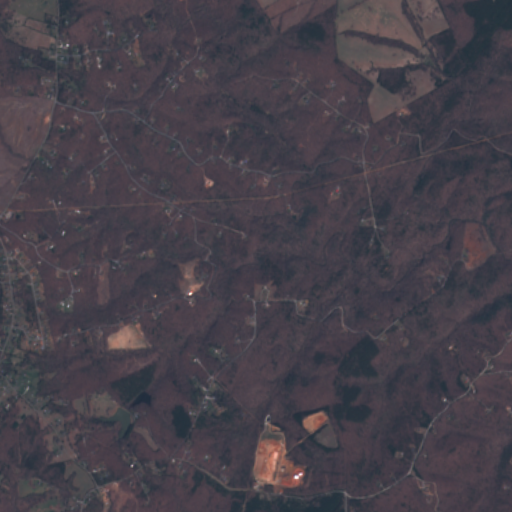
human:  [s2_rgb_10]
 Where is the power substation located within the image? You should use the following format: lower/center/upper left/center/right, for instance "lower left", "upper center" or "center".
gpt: The power substation is located in the center left of the image.
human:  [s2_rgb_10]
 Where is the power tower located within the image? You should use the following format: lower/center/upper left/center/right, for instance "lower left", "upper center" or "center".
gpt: The power tower is located in the center left of the image.
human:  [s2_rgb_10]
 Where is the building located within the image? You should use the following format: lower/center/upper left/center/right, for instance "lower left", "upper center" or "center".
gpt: The building is located in the lower left of the image.
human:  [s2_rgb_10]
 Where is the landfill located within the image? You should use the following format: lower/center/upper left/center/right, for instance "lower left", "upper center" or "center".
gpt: There is no landfill in the image.